Interaction volume radius: 5 \u00c5
Interaction volume height: 25 \u00c5
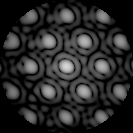
Disorder parameter: 0.1083